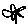
Label: flower